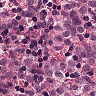
Metastatic tissue present: yes